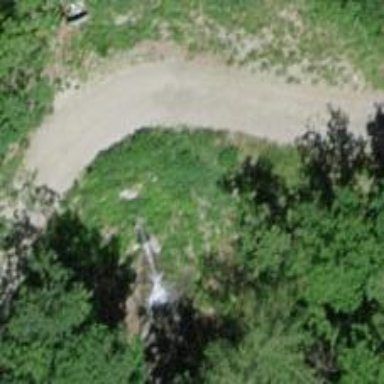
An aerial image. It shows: Culvert tunnel.